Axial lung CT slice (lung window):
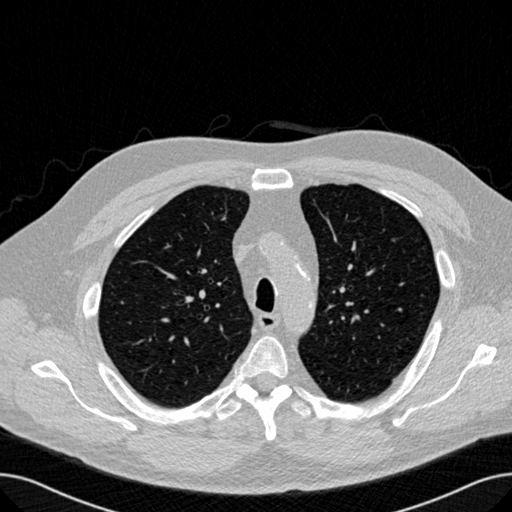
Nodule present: no